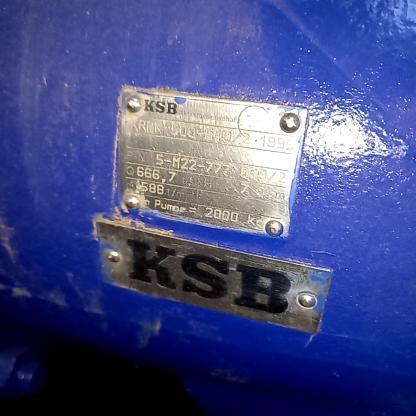
Klasa: tabliczka-znamionowa